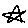
Label: star